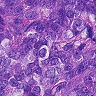
Metastatic tissue present: yes